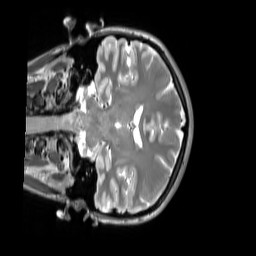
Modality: T2w
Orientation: coronal
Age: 22
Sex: female
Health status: ill
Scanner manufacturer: siemens
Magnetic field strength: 3 T
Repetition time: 2.8 s
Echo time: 0.326 s